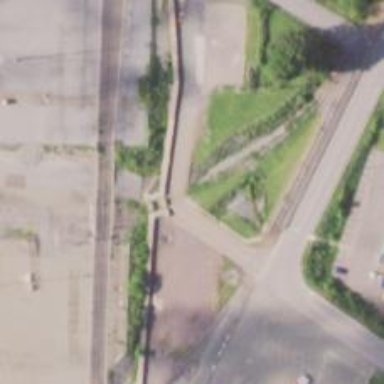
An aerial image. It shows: Rail spur service.